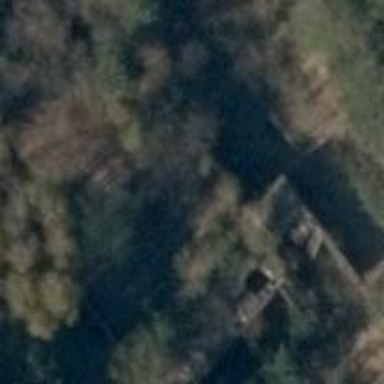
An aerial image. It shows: Historic building in ruins.